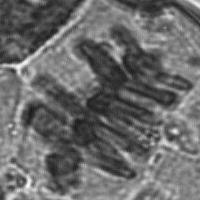
Label: metaphase